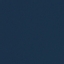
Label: SeaLake